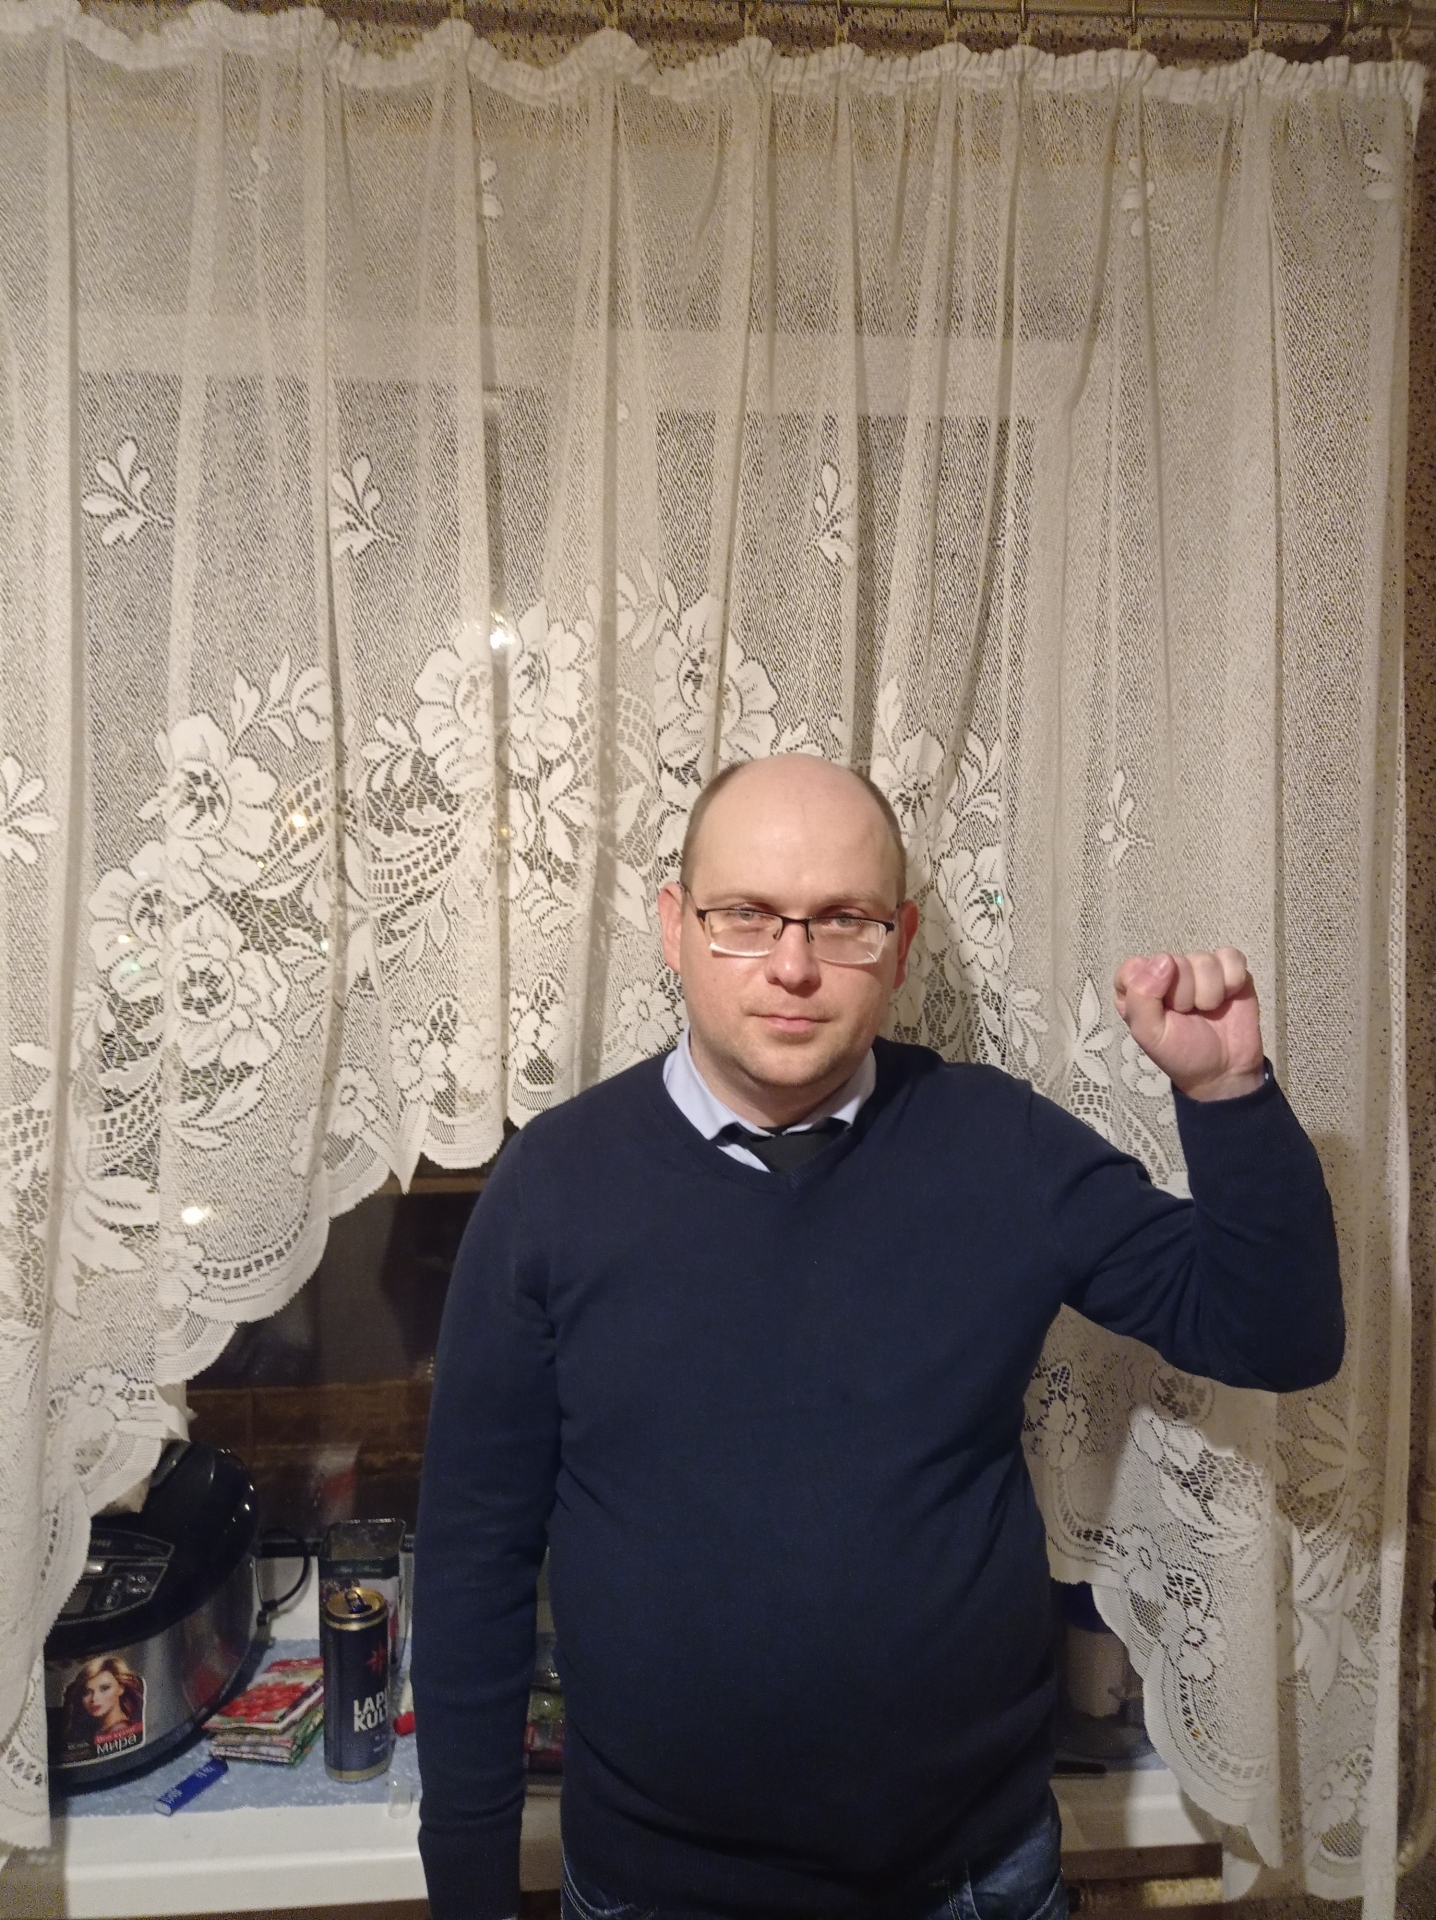
Label: clear